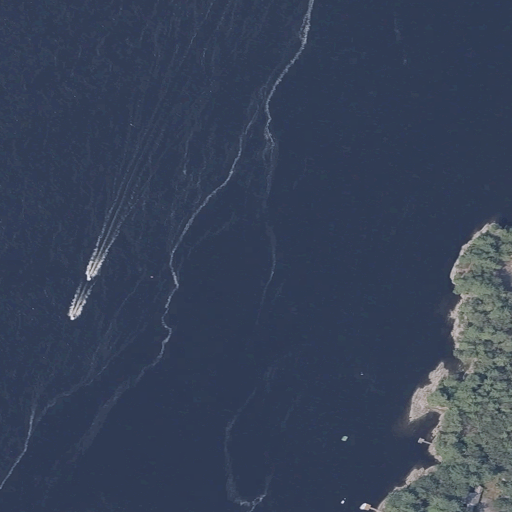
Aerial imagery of bar in Maine named Trotts Rock containing open water, mixed forest, evergreen forest, low intensity development, deciduous forest, barren land, and open development